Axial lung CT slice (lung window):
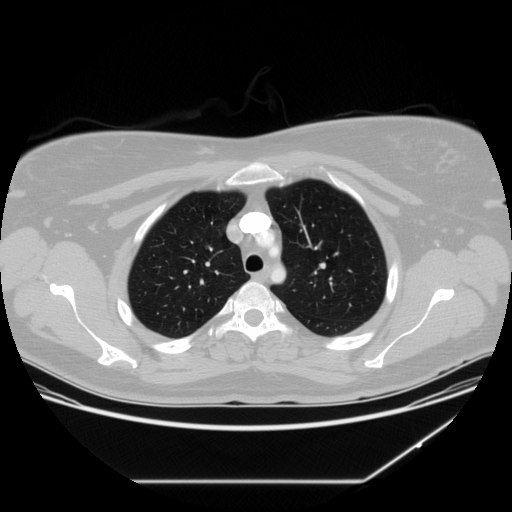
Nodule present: no